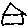
Label: house